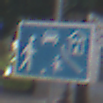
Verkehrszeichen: BeginnVerkehrsberuhigterBereich
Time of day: MorningAfternoon
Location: Outdoor (Suburban)
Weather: PartlyCloudy
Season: NotSpecified
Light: Natural